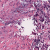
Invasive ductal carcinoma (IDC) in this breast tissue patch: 0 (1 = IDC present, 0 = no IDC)